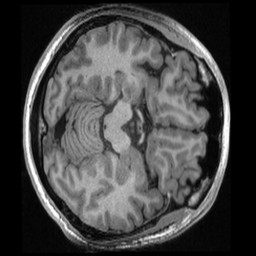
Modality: T1w
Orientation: axial
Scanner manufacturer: ge
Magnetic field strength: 3 T
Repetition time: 0.007668 s
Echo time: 0.002936 s